Question: I want to get the number of the radio buttons checked of a form to save that number and pass it to a progress bar.
'''
<mat-radio-group name="clientID" [(ngModel)]="model.clientID">
<mat-radio-button *ngFor="let n of CONSTANTS.CLIENT" [value]="n.value">
{{n.display}}
</mat-radio-button>
</mat-radio-group>
'''
My progress bar is this:
<URL>

The code of my progress bar is:
'''
<div>
<p>{{progressnumber}}%</p>
</div>
<mat-progress-bar mode="determinate" value="{{progressnumber}}"></mat-progress-bar>
'''
In my .ts y have the number hardcoded
'''
progressnumber:number = 70;
'''
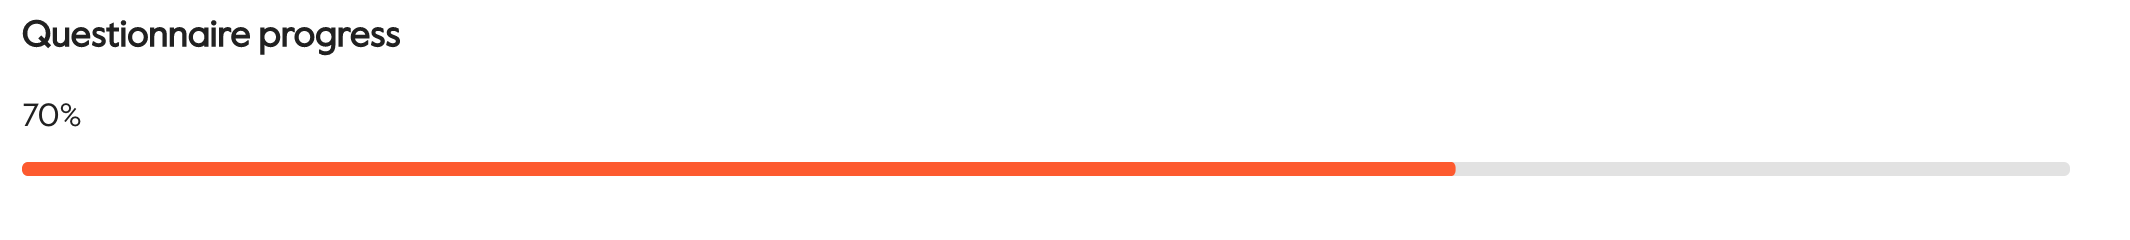
Answer: You can check for change event of radio buttons and according to that can fire a event and read value like below:
.ts
'''
import { Component } from '@angular/core';
import { MatRadioChange } from '@angular/material';
@Component({
selector: 'app-root',
templateUrl: './app.component.html',
styleUrls: ['./app.component.css']
})
export class AppComponent {
progressnumber:number = 70;
clientID = 70; // I don't know what is your model.clientID is,
// I just use it clientID and fixed a initial value
// of it. You can use yours
clients : any[] = [
{value:70, display:'client 1'},
{value:40, display:'client 2'},
{value:50, display:'client 3'}
]
radioChange(event : MatRadioChange){
this.progressnumber = event.value
}
}
'''
.html
'''
<mat-radio-group name="clientID" [(ngModel)]="clientID">
<mat-radio-button *ngFor="let n of clients" [value]="n.value" (change)="radioChange($event)">
{{n.display}}
</mat-radio-button>
</mat-radio-group>
<div>
<p>{{progressnumber}}%</p>
</div>
<mat-progress-bar mode="determinate" value="{{progressnumber}}"></mat-progress-bar>
'''
Working example:
<URL>